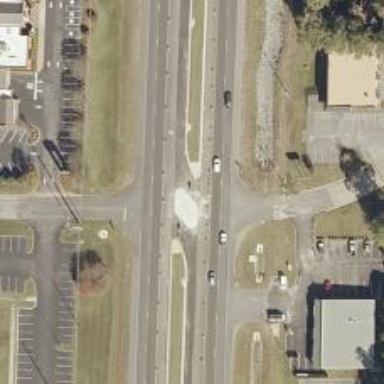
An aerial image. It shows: Asphalt trunk link road.